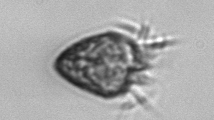
Label: Ciliophora